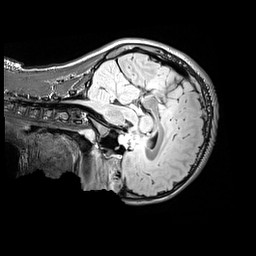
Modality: FLAIR
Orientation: sagittal
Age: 12
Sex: female
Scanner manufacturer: siemens
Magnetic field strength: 3 T
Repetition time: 5 s
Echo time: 0.388 s